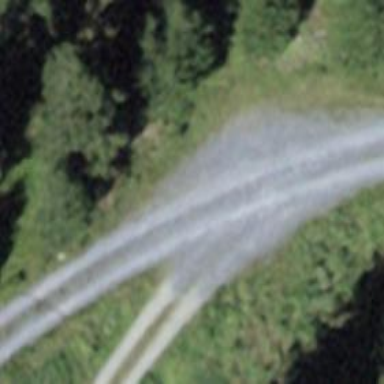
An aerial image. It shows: Well-maintained track road of grade 1.